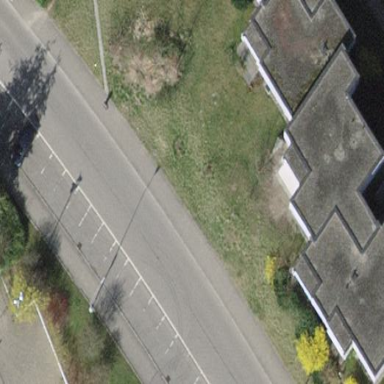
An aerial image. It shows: Street side parking area.